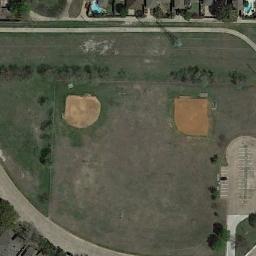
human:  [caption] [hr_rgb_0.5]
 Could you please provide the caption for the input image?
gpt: There are two baseball diamonds in the middle of grass surrounded by many buildings and trees .

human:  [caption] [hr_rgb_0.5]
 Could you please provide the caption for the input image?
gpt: There are three baseball fields in the picture, One of which is about a quarter as large as the other two .

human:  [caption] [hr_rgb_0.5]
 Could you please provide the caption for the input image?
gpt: Two adjacent baseball diamonds on the lawn with some trees and the medium residential area beside .

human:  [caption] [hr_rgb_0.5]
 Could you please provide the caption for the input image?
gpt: There are two simple baseball diamonds in the grass along the roads .

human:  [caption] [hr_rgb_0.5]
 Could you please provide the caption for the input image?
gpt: Many trees are beside the two baseball diamonds .